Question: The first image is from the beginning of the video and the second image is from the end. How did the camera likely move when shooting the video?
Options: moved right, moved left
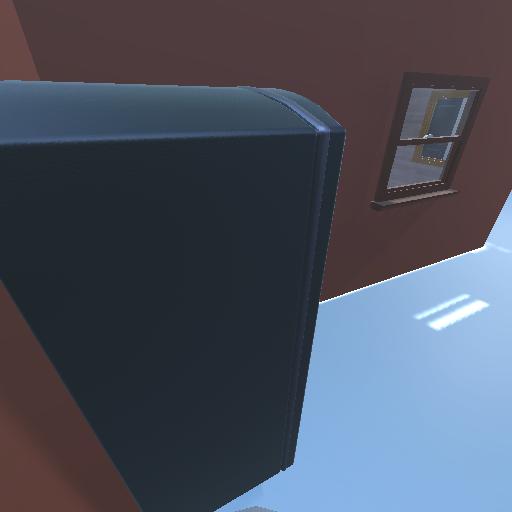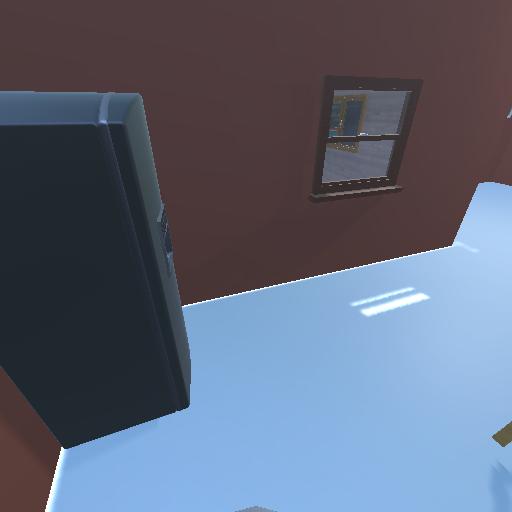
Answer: moved right